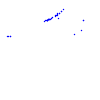
Particle: pion